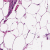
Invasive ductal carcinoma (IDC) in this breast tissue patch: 0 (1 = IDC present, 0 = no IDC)